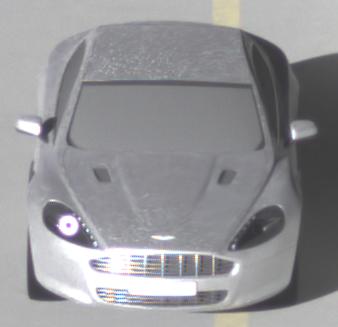
Make: Aston Martin
Model: Rapide
Detailed model: Rapide
Model produced from: 2010/03
Model produced until: 2013/07
Doors: 5
Color: white
Road condition: dry road
Daytime: sunrise or sunset
Contrast: high contrast